Aerial crown-view tile of a tropical tree (Barro Colorado Island, Panama), acquired 20240813:
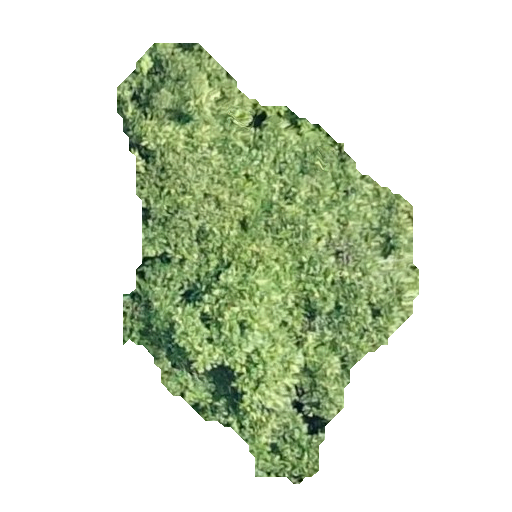
Species: Dipteryx oleifera
GBIF accepted scientific name: Dipteryx oleifera
Crown area: 125.928 m²